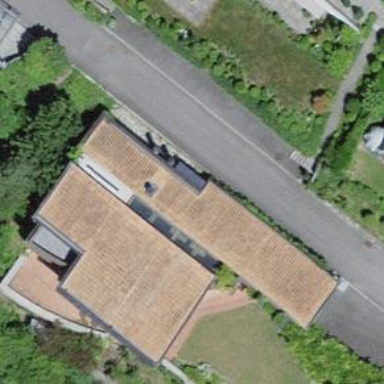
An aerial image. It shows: Residential building.